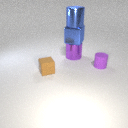
small brown rubber cube in front of large purple metal cylinder